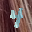
Label: 4